Question: I'm using caret package to model the data using rpart package.
'''
library('caret')
data(iris)
formula <- as.formula(Species ~.)
t <- train(formula,iris,method = "rpart",cp=0.002,maxdepth=8)
plot(t)
'''
As a result I get object 't' and I'm trying to plot this object to get tree plot. But the result look like that:

Are there any way to make a tree plot from caret train object?
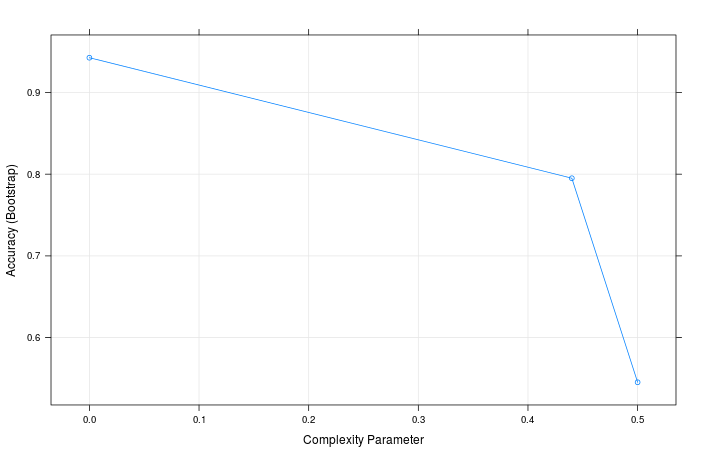
Answer: The object returned from 'caret::train()' is a list. The element 'finalModel' contains your model.
Try this:
'''
plot(t$finalModel)
text(t$finalModel)
'''